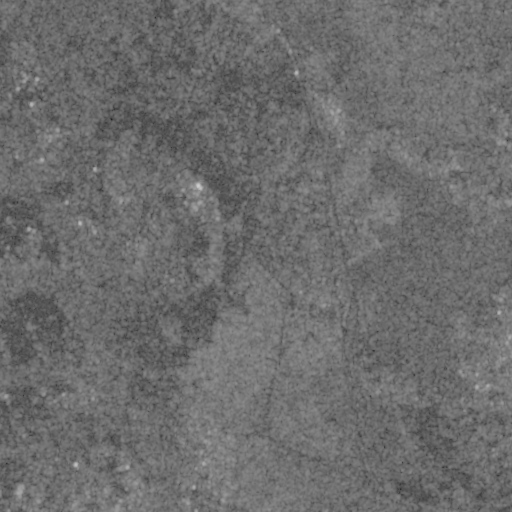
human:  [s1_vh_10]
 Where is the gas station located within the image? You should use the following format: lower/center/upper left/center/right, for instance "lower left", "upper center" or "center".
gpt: The gas station is located in the lower center of the image.
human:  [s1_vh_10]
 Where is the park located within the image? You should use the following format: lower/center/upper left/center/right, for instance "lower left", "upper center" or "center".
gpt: The park is located in the center right of the image.
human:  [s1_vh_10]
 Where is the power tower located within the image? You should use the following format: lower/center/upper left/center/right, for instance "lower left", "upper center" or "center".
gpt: There is no power tower in the image.

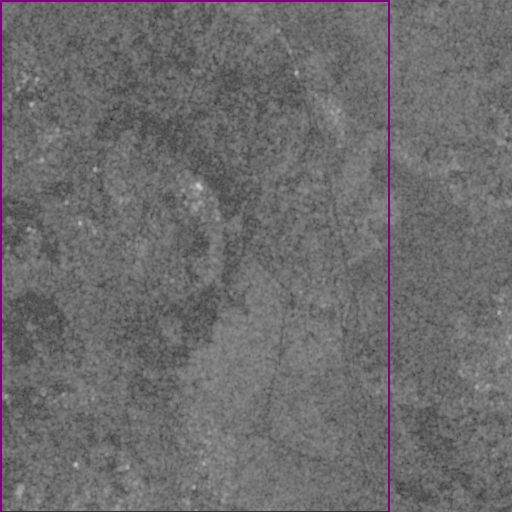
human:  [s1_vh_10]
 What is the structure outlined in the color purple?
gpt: The structure outlined in purple is a crop field.
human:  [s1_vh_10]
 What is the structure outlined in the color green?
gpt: There is no green outline.